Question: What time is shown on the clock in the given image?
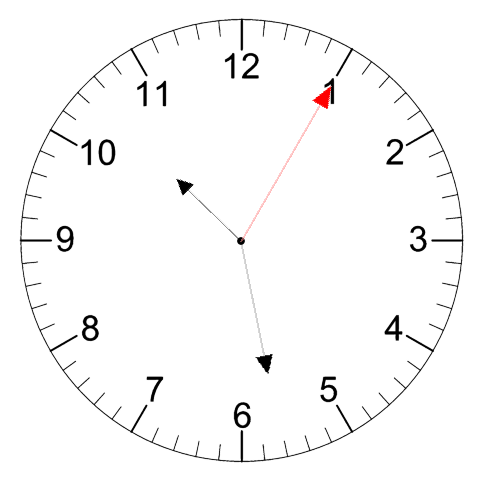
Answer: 10:28:05